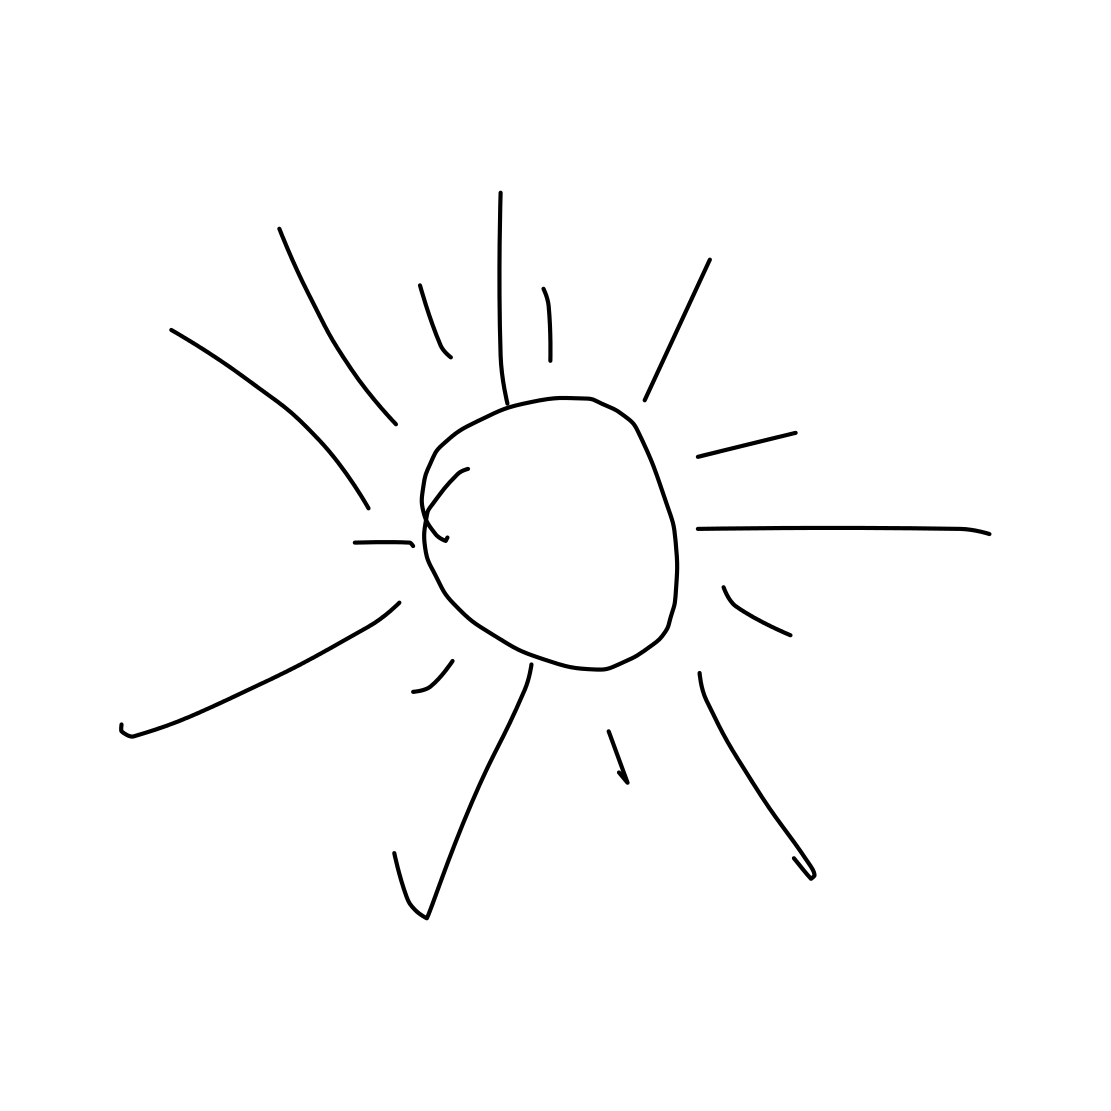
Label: sun